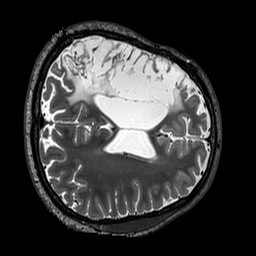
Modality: T2w
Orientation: axial
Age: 40
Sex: male
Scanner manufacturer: siemens
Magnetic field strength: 3 T
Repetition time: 3.2 s
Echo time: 0.567 s